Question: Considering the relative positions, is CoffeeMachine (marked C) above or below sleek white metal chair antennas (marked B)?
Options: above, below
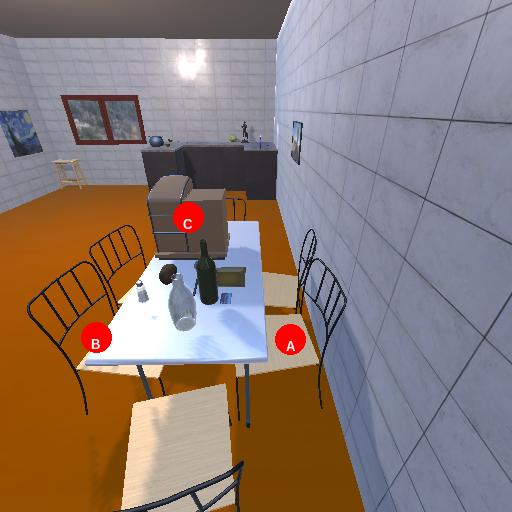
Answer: above